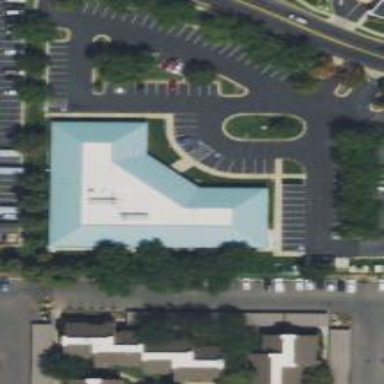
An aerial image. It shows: Office building.